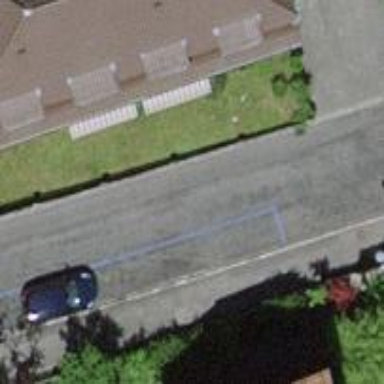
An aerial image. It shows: Residential road with asphalt surface and separate sidewalk.